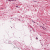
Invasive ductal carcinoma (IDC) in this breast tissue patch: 0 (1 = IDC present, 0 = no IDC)